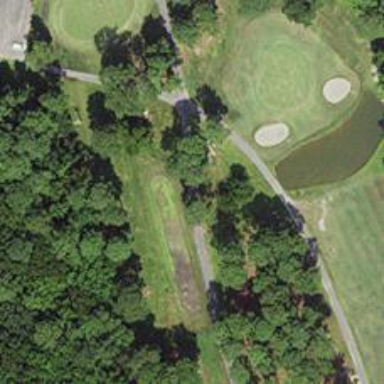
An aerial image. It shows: Golf cartpath that is also road path.